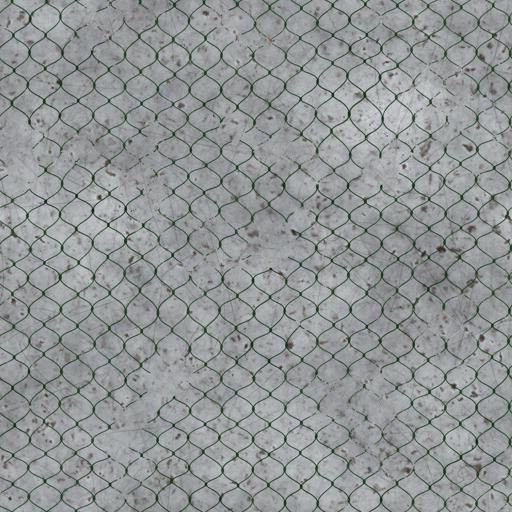
Tags: fence mesh wire wiremesh